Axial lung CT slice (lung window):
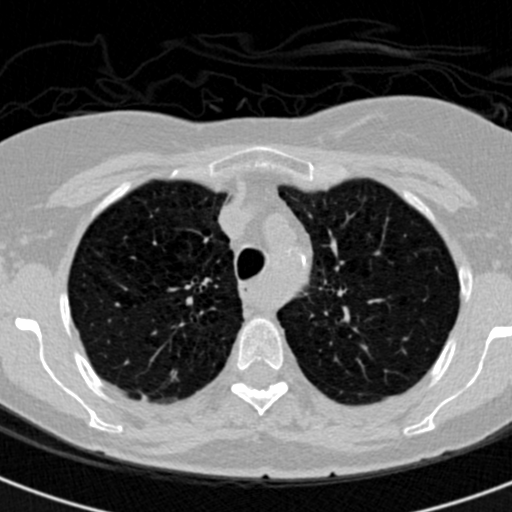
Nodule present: no